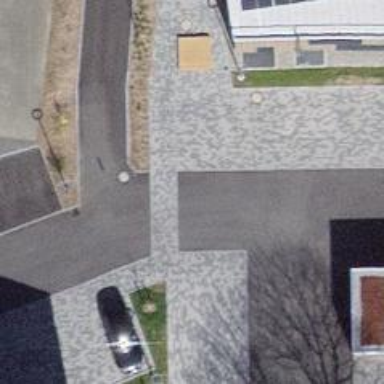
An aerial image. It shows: Asphalt road designated as living street.